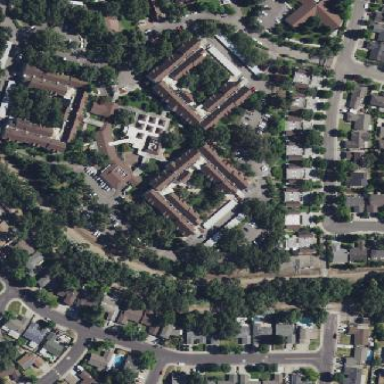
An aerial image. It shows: Building.